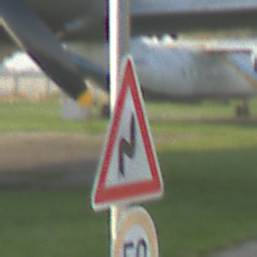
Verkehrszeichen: DoppelkurveRechts
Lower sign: Geschwindigkeit50
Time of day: SunriseSunset
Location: Outdoor (Special)
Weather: Clear
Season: NotSpecified
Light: Natural